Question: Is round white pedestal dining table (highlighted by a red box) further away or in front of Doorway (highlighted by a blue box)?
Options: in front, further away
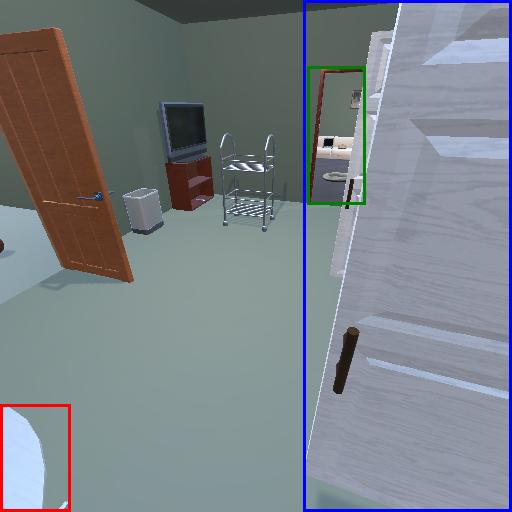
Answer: in front